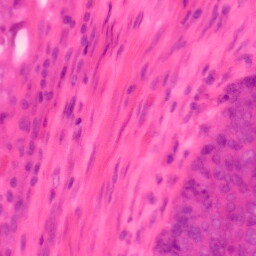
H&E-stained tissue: Colon